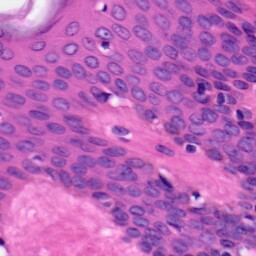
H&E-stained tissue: Skin